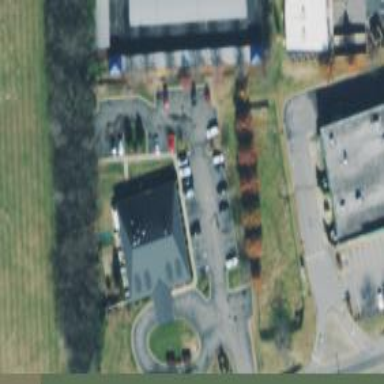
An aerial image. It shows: Veterinary facility.